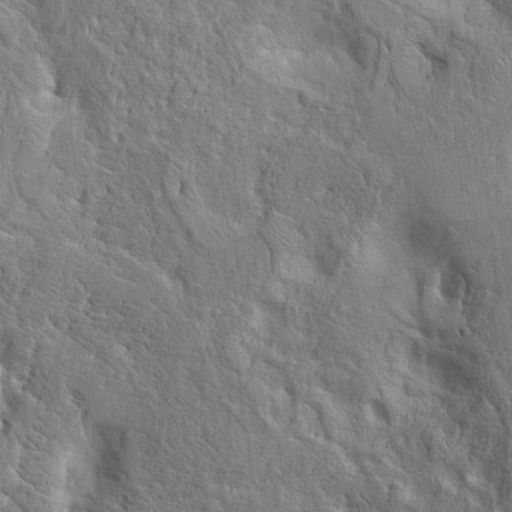
Classes present: Background, Cone